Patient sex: F
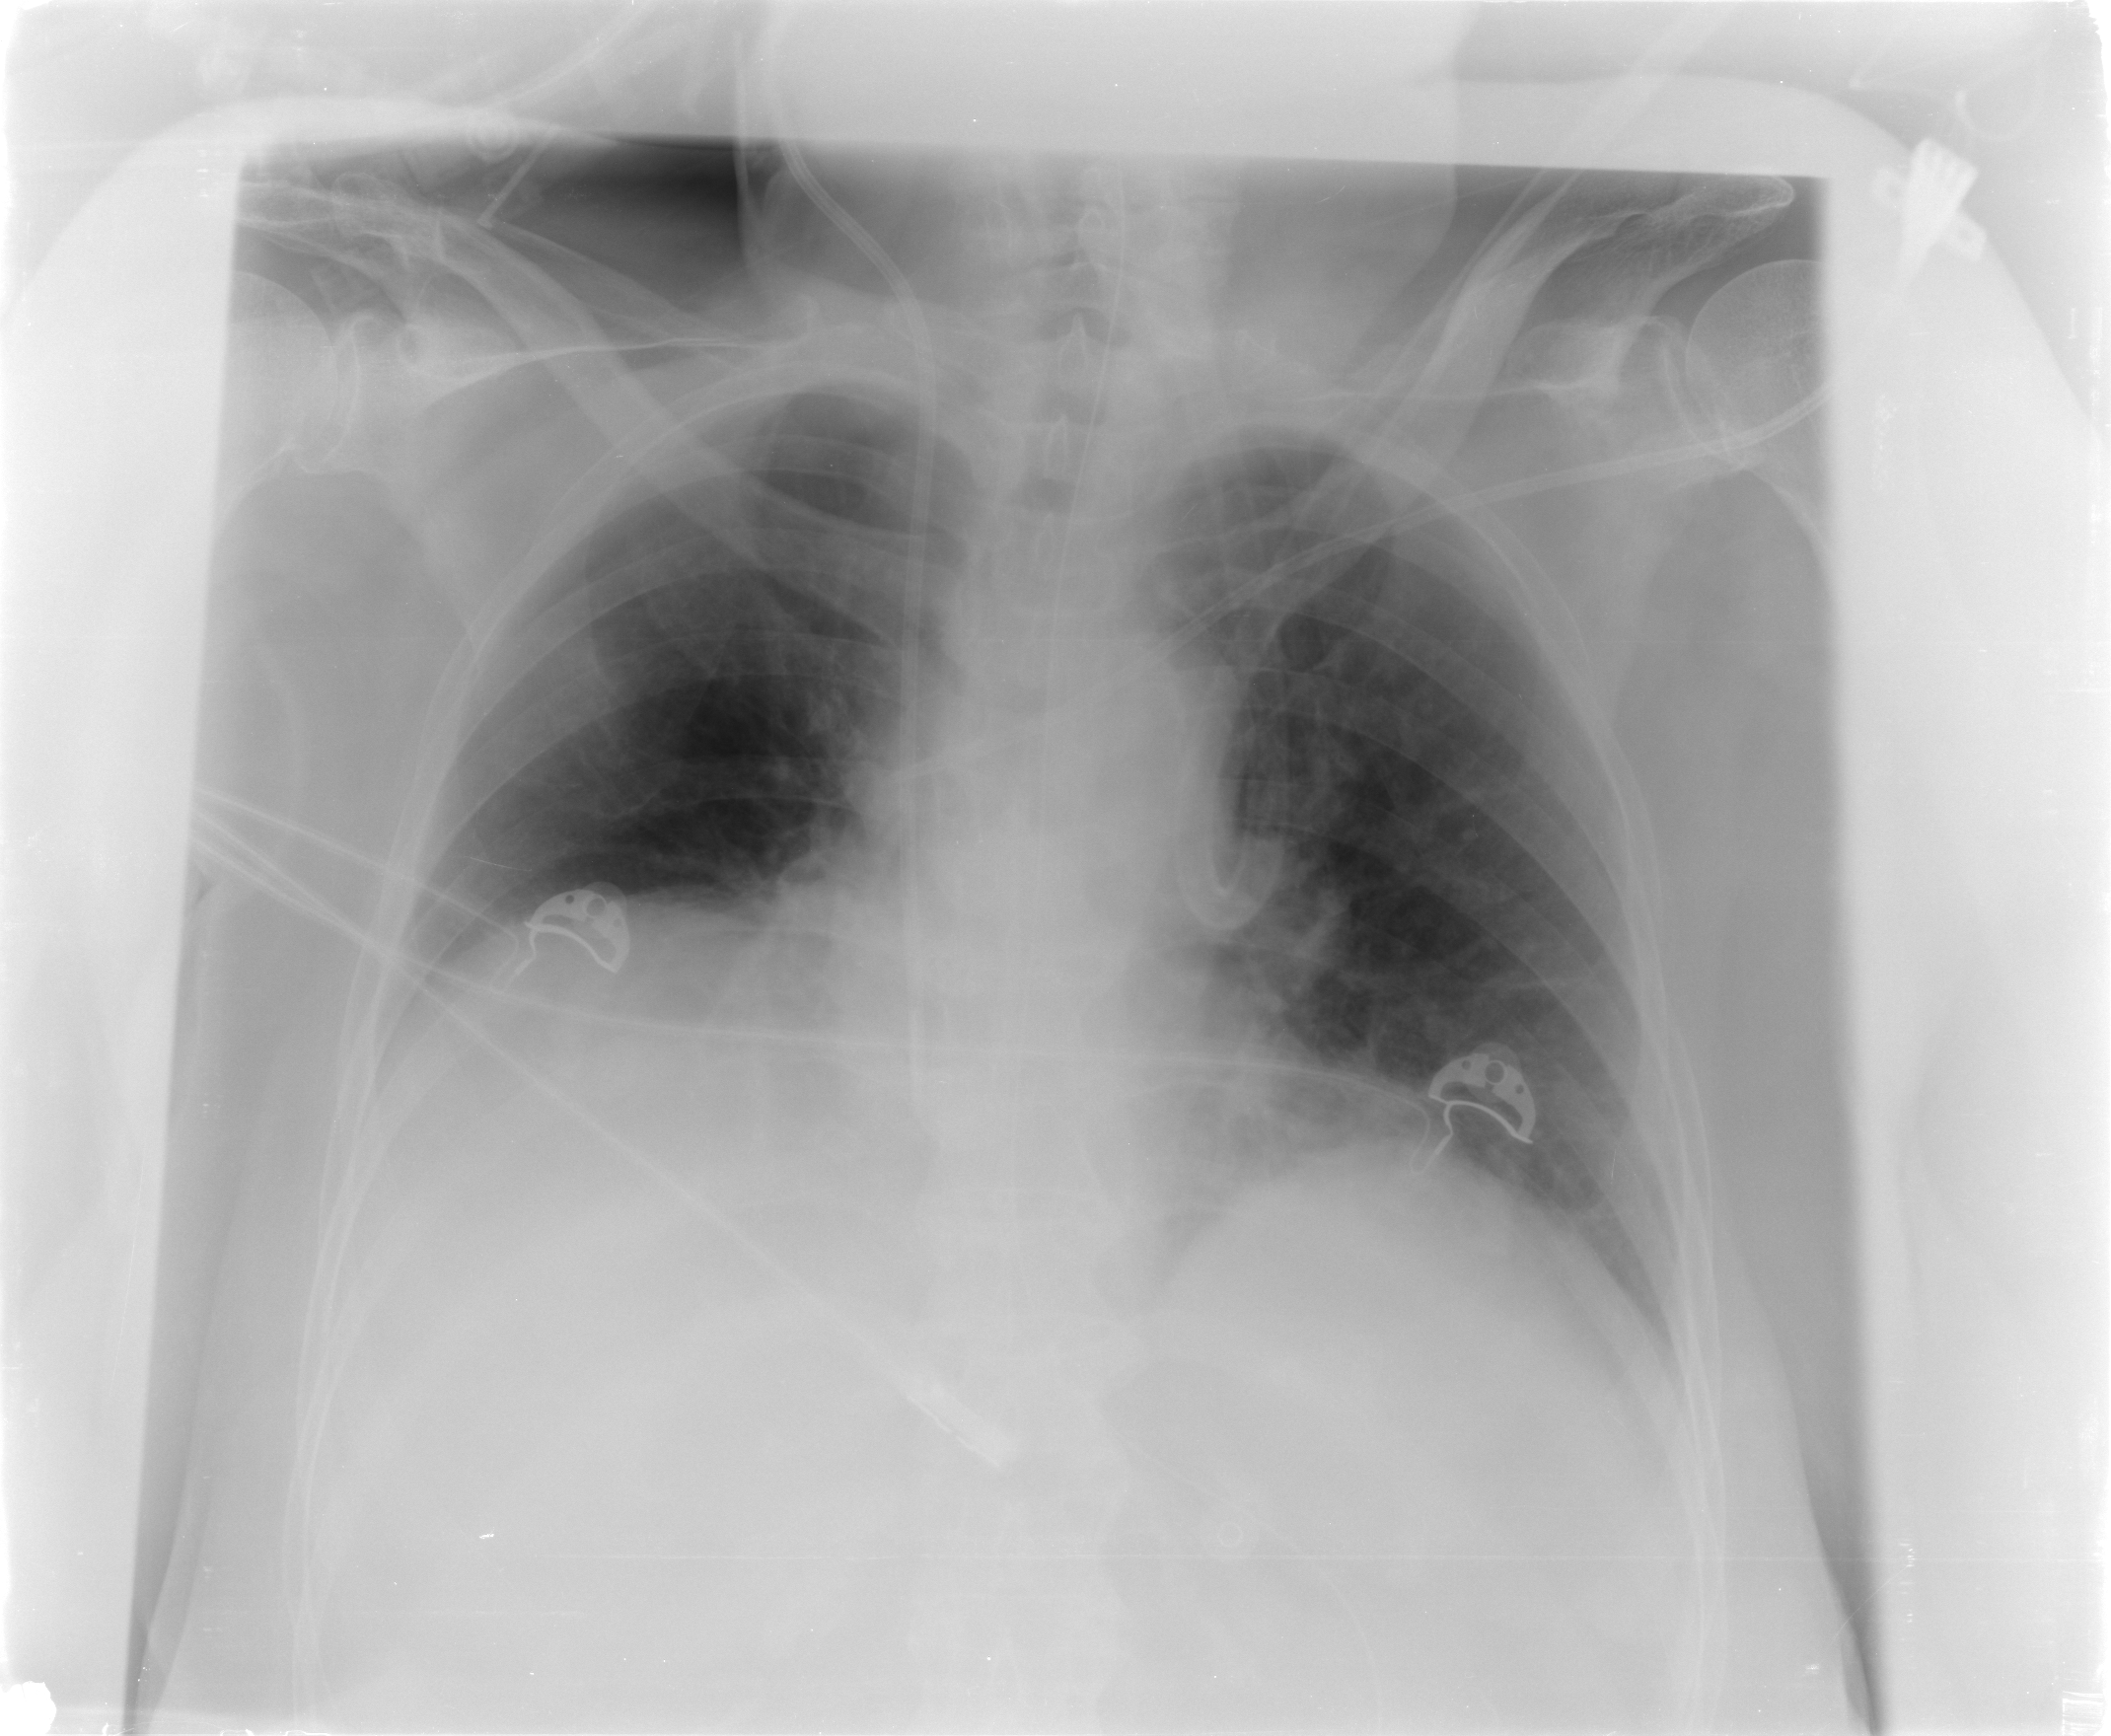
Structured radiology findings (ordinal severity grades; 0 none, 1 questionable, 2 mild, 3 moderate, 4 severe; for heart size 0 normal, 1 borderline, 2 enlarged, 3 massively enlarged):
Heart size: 0
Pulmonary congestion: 0
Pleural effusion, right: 0
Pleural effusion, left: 0
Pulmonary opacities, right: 0
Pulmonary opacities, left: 0
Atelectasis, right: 2
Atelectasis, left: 2